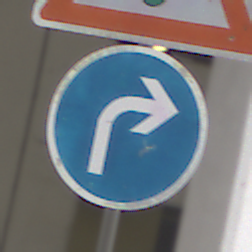
Verkehrszeichen: VorgeschriebeneFahrtrichtungRechts
Zusatzzeichen oben: Lichtzeichenanlage
Umgebung: Roofed, Urban
Tageszeit: Midday
Wetter: Overcast
Licht: Artificial
Jahreszeit: NotSpecified
Kontrast: MediumContrast